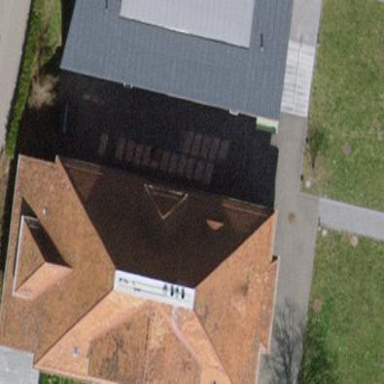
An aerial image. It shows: Beige building with red half-hipped roof.